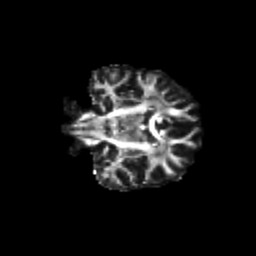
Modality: FA
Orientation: coronal
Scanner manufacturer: siemens
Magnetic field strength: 3 T
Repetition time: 9.2 s
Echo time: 0.084 s